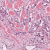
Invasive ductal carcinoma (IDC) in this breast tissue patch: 1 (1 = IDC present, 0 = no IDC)